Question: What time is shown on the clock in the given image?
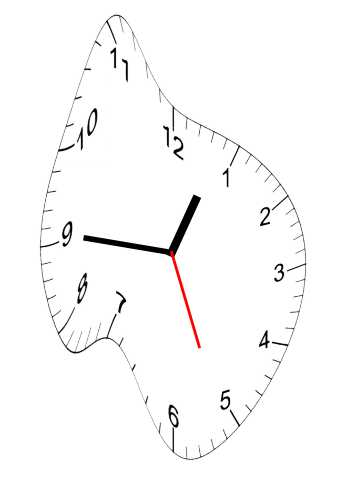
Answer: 12:45:26